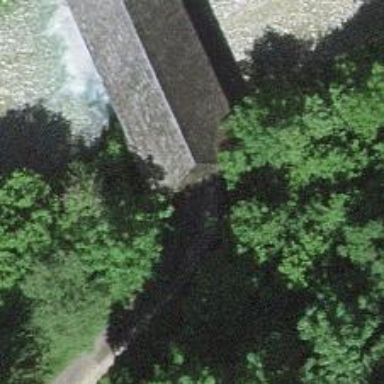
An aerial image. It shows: Covered bridge over well-maintained grade1 track.